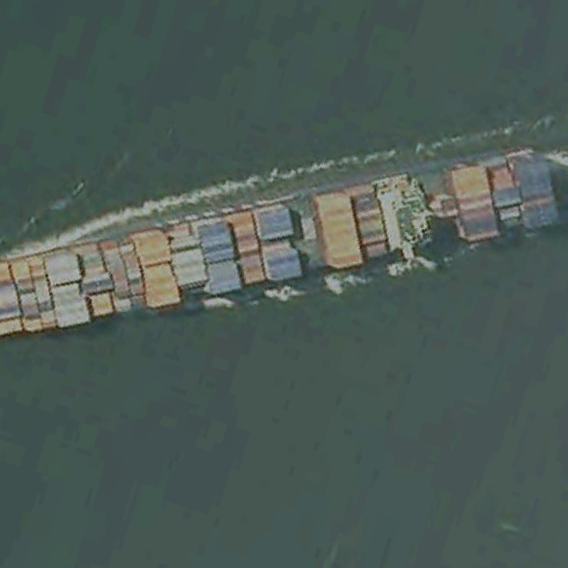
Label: Container_ship